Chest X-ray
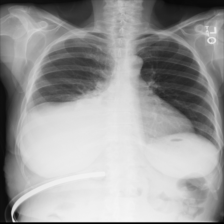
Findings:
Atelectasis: negative
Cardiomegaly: negative
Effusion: positive
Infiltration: negative
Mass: negative
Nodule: negative
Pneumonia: negative
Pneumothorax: negative
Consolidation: negative
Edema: negative
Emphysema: negative
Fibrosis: negative
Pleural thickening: negative
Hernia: negative